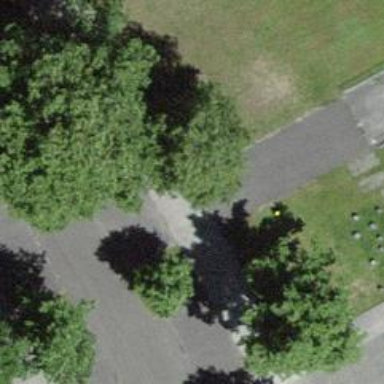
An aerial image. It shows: Paved driveway designated as service road.